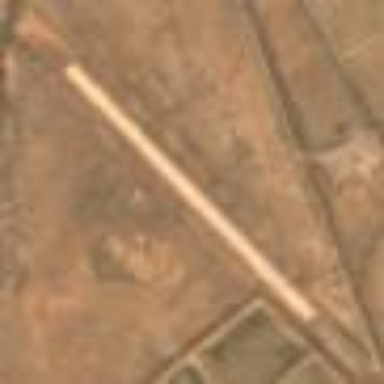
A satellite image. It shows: Airstrip within the aerodrome.